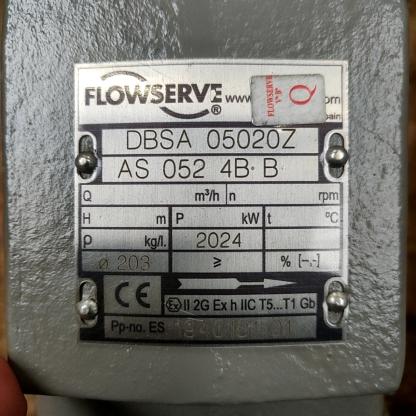
Klasa: tabliczka-znamionowa